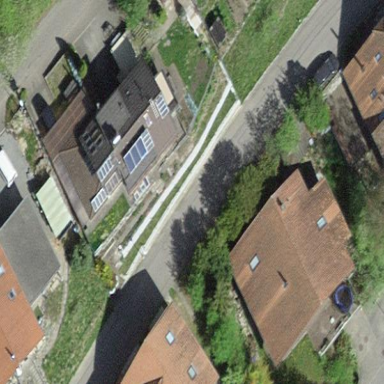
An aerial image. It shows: Residential building.